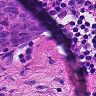
Metastatic tissue present: yes